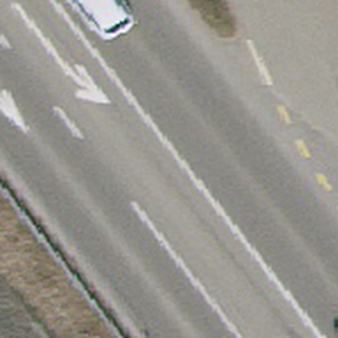
Label: other